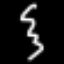
Label: squiggle